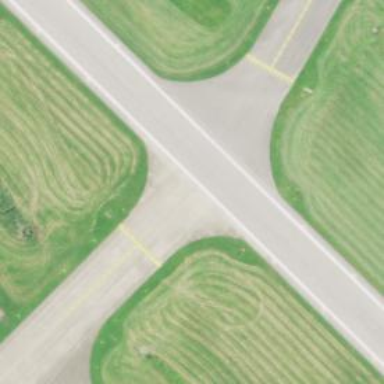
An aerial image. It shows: Asphalt runway at the airport.